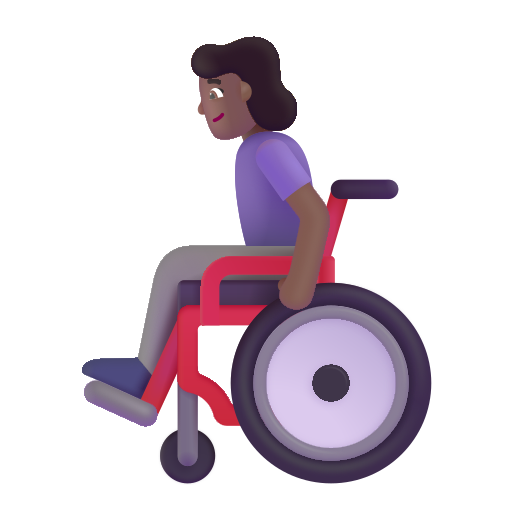
woman in manual wheelchair color  dark